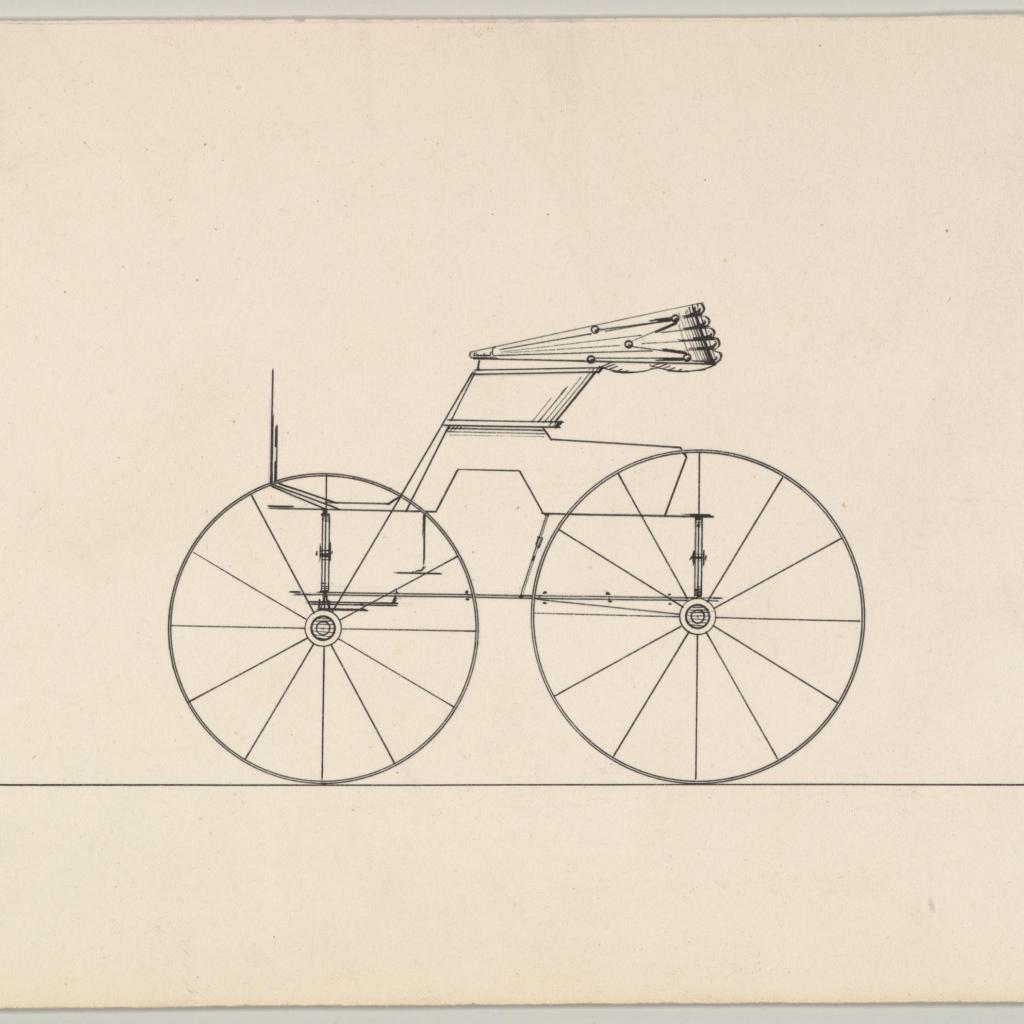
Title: Design for Road Wagon
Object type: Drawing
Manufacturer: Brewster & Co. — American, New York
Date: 1850–70
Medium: Pen and black ink
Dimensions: sheet: 6 3/16 x 9 13/16 in. (15.7 x 24.9 cm)
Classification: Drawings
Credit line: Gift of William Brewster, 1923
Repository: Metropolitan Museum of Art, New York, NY